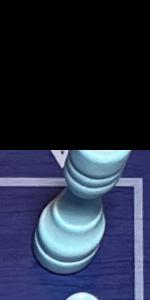
Label: Rook_White